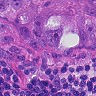
Metastatic tissue present: yes